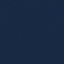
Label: SeaLake